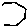
Label: hexagon